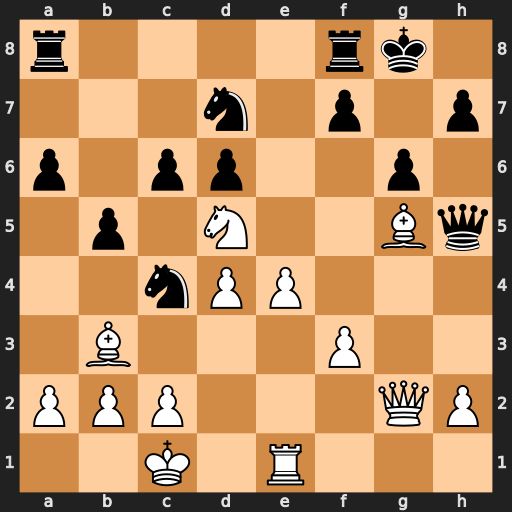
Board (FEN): r4rk1/3n1p1p/p1pp2p1/1p1N2Bq/2nPP3/1B3P2/PPP3QP/2K1R3
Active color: w
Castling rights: -
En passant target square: -
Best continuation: Nf4 Qxg5 Qxg5